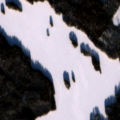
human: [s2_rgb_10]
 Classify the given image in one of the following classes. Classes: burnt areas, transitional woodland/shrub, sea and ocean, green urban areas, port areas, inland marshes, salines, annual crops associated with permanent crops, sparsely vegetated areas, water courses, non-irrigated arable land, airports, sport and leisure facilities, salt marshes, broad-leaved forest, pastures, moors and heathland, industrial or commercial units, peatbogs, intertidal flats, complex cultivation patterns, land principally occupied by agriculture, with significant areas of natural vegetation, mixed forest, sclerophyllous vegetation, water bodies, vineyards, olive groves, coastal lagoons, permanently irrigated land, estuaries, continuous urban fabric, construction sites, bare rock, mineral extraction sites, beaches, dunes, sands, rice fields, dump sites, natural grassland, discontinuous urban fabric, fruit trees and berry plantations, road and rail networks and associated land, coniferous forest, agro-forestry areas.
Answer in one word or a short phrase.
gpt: coniferous forest, mixed forest, water bodies